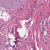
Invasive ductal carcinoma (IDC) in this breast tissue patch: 0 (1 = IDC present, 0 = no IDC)